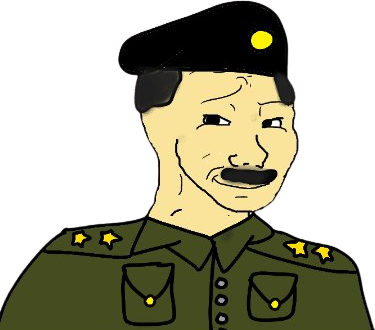
Label: 5_Smugjak